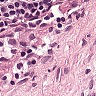
Metastatic tissue present: no